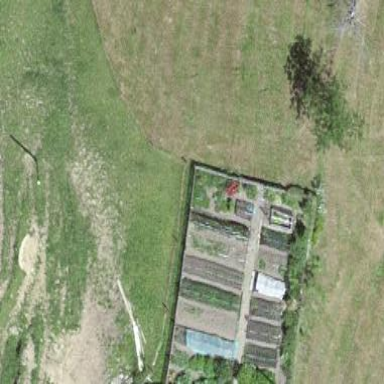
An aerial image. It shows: Garden area designated for leisure land.